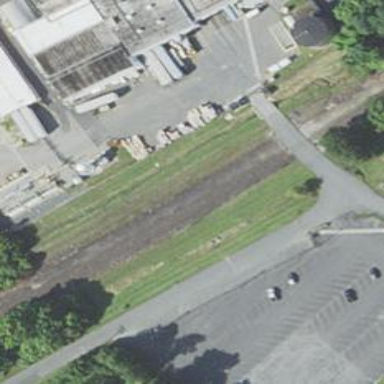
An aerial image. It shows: Disused railway siding.